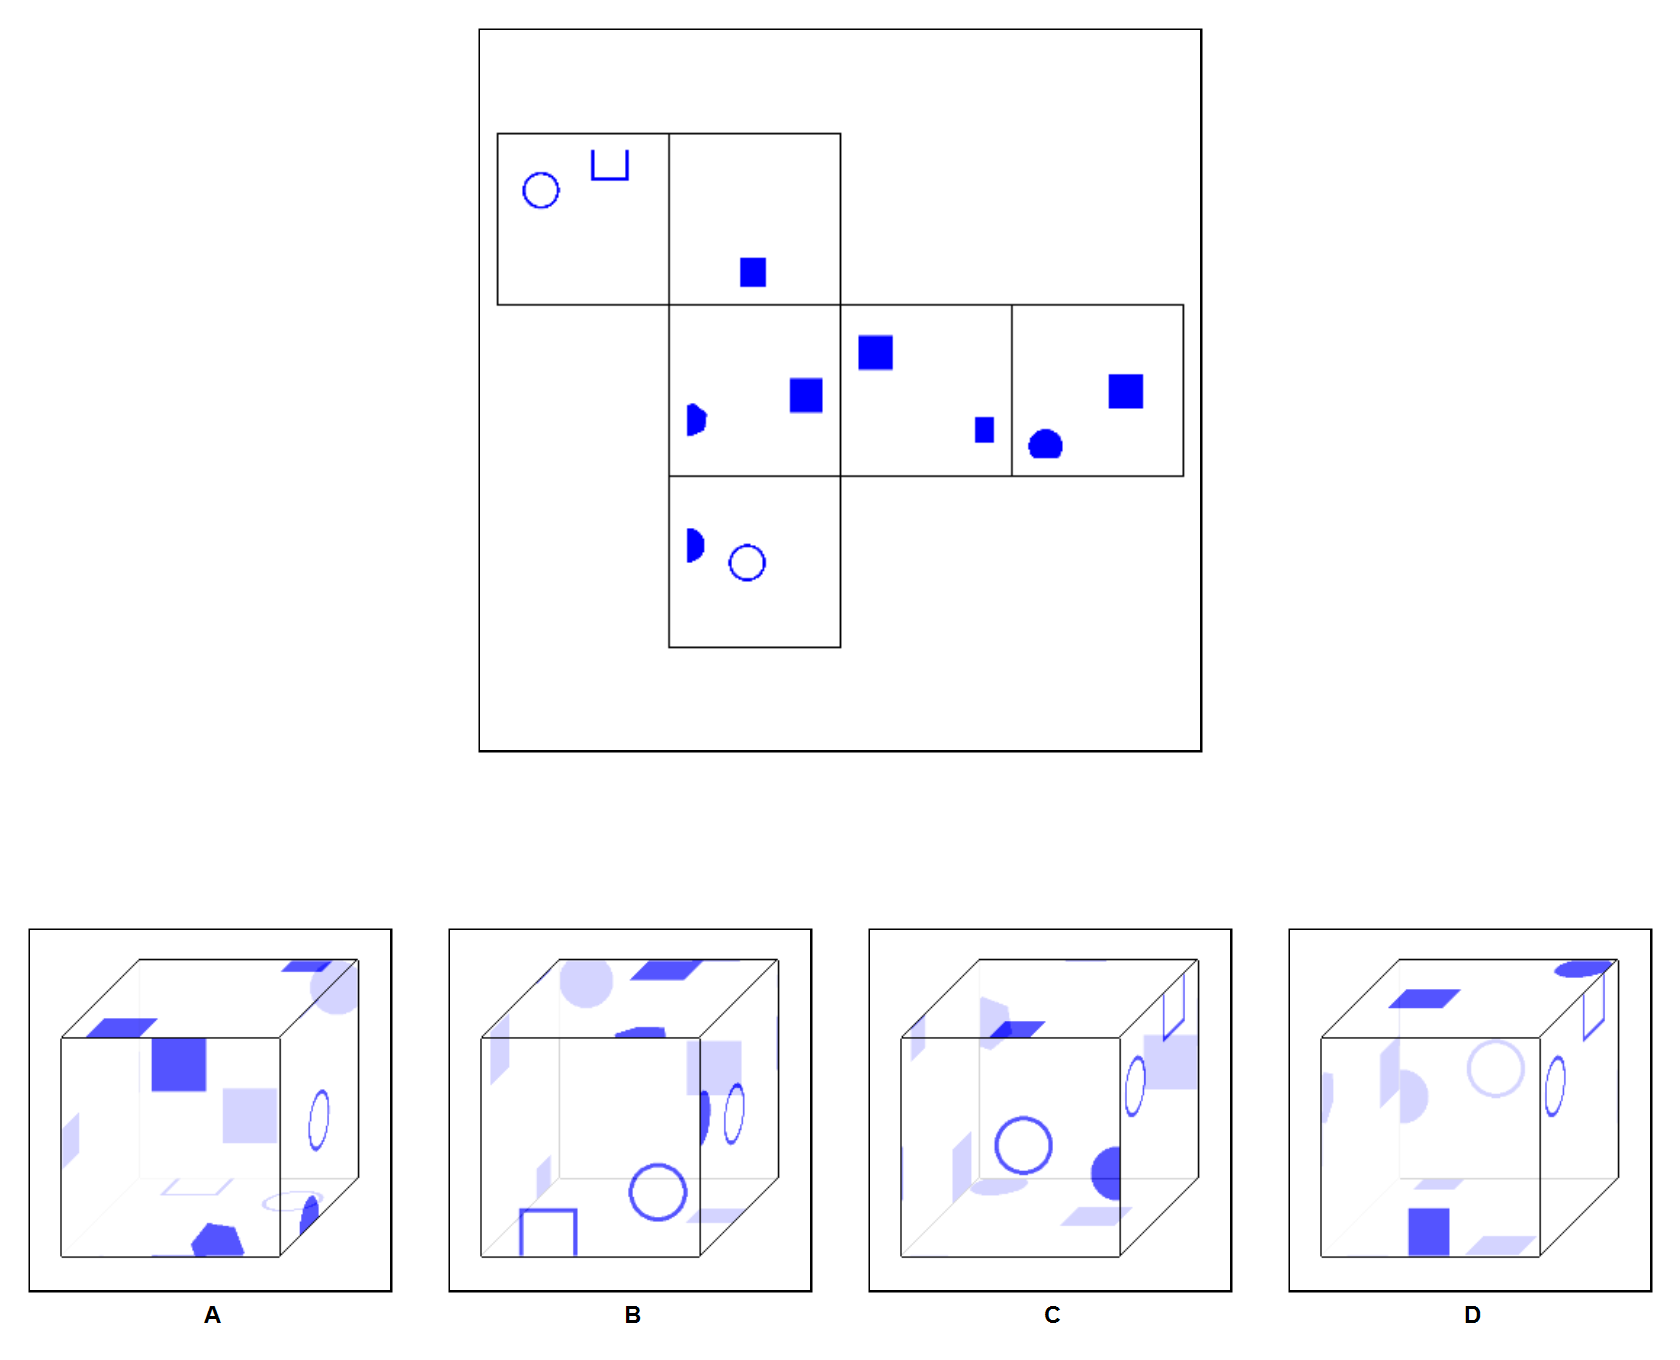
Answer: A